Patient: sex M, age 77
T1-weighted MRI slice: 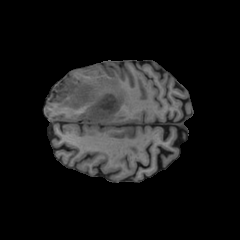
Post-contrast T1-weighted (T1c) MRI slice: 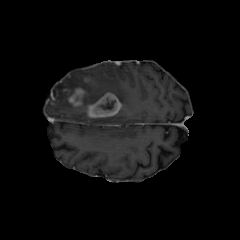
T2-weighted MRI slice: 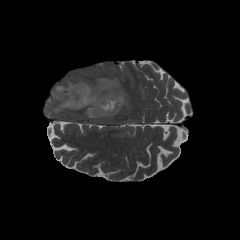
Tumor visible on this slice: yes
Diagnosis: Glioblastoma, IDH-wildtype
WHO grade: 4